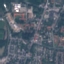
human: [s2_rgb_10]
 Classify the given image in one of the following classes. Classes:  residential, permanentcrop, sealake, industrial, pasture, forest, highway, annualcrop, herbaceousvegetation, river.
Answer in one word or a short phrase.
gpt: Residential